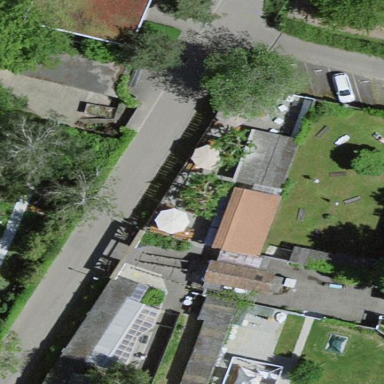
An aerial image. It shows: Outdoor seating area for leisure land.